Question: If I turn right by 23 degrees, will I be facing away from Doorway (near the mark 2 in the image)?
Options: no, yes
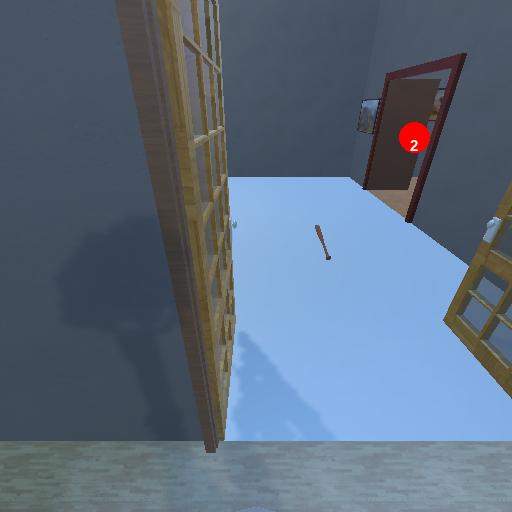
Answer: no